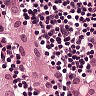
Metastatic tissue present: yes